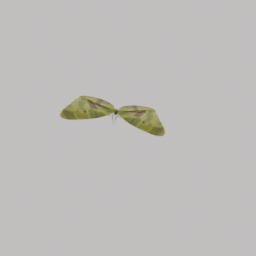
Label: animals